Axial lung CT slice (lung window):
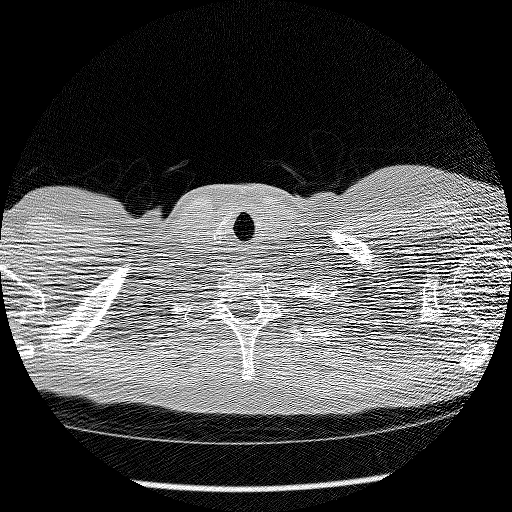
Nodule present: no